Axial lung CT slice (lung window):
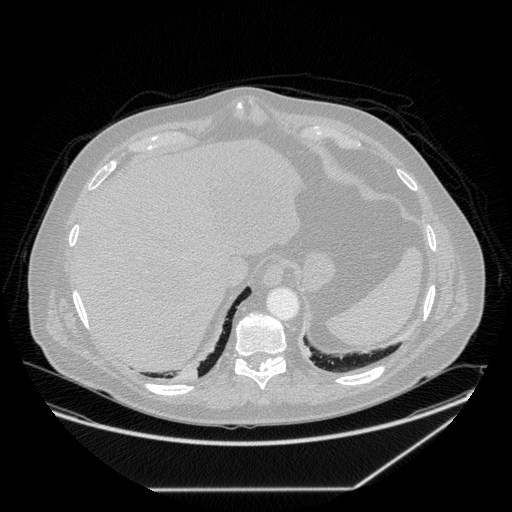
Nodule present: no